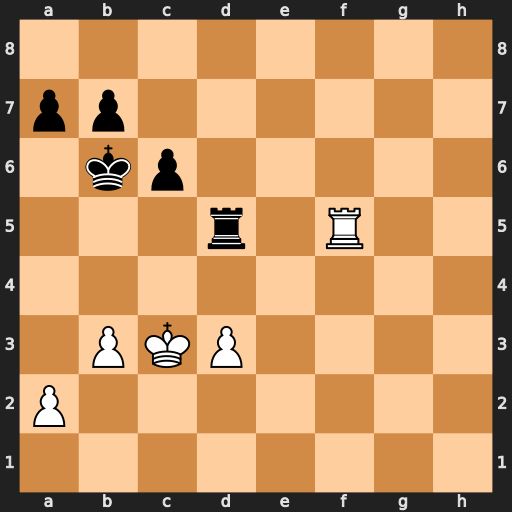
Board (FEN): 8/pp6/1kp5/3r1R2/8/1PKP4/P7/8
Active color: w
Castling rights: -
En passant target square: -
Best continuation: Rxd5 cxd5 Kd4 Kc6 Ke5